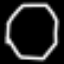
Label: octagon